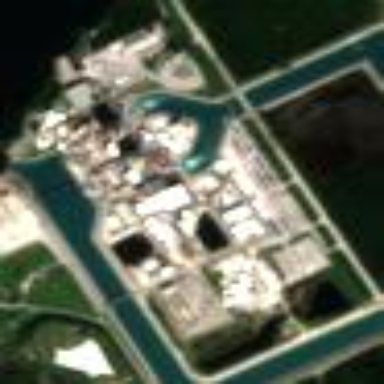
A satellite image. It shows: Industrial area with nuclear power plant.